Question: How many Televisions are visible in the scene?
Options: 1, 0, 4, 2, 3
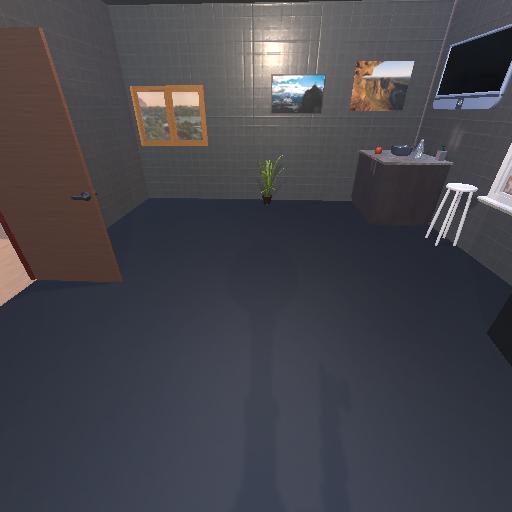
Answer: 1